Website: walmart
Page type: gifting
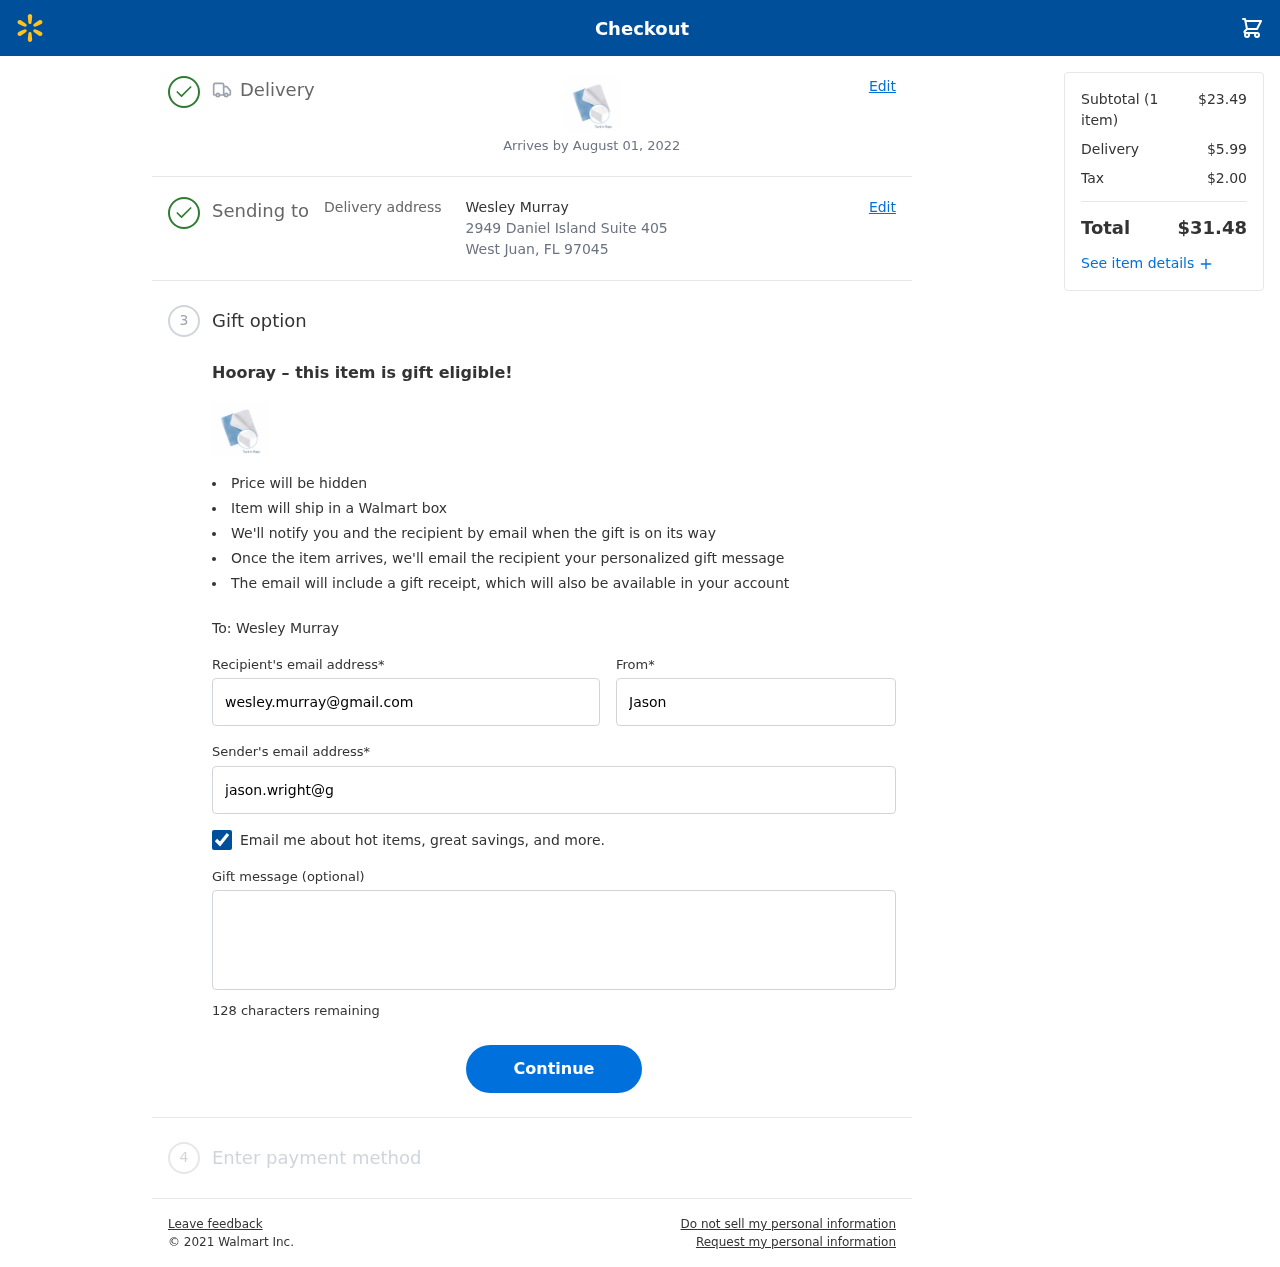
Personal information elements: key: PII_CITY_STATE_ZIP
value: West Juan, FL 97045
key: PII_EMAIL
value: jason.wright@gmail.com
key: PII_FIRSTNAME
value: Jason
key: PII_GIFT_EMAIL
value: wesley.murray@gmail.com
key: PII_GIFT_FULLNAME
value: Wesley Murray
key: PII_GIFT_MESSAGE
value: Hey Wesley, I thought these cozy pad protectors would come in handy for those late-night moments. Can't wait to see how much easier they make things for you! Enjoy!
Jason
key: PII_STREET
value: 2949 Daniel Island Suite 405
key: PII_GIFT_FIRSTNAME
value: Wesley
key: PII_GIFT_LASTNAME
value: Murray
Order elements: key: ORDER_DELIVERY_DATE
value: Arrives by August 01, 2022
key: ORDER_NUM_ITEMS
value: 1
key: ORDER_SUBTOTAL
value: $23.49
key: ORDER_SHIPPING_COST
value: $5.99
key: ORDER_TAX
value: $2.00
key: ORDER_TOTAL
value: $31.48